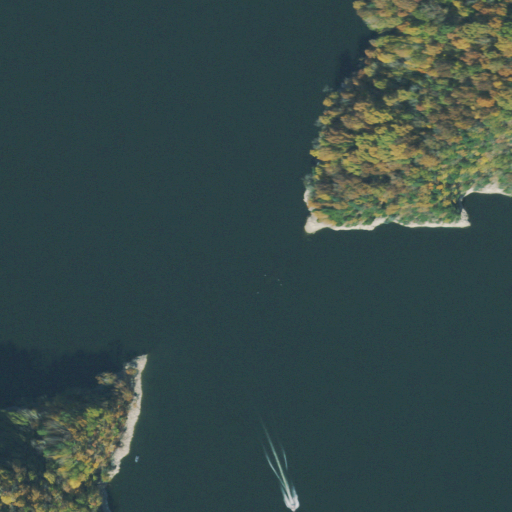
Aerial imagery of gap in Tennessee named The Narrows containing open water, deciduous forest, mixed forest, and barren land